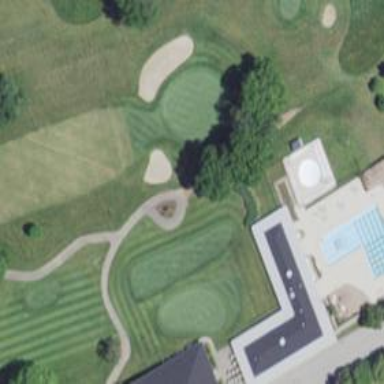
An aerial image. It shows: Service road designated as golf cart path.